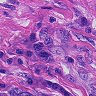
Metastatic tissue present: yes